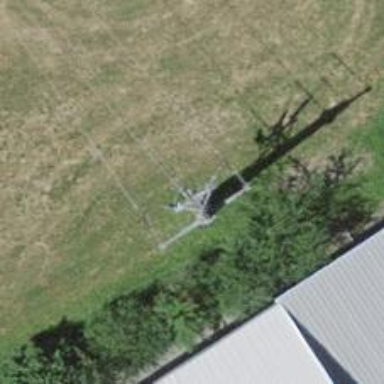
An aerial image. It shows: Three cables of power line.